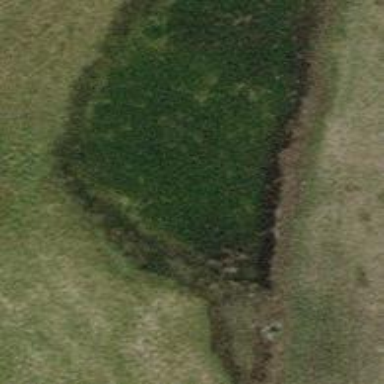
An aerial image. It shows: Pond surrounded by natural water.